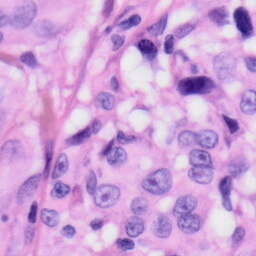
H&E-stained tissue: Skin